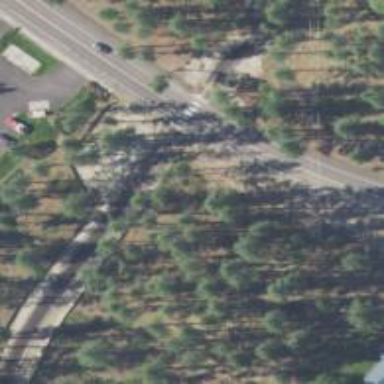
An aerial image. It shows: Asphalt cycleway with crossing.